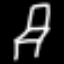
Label: chair